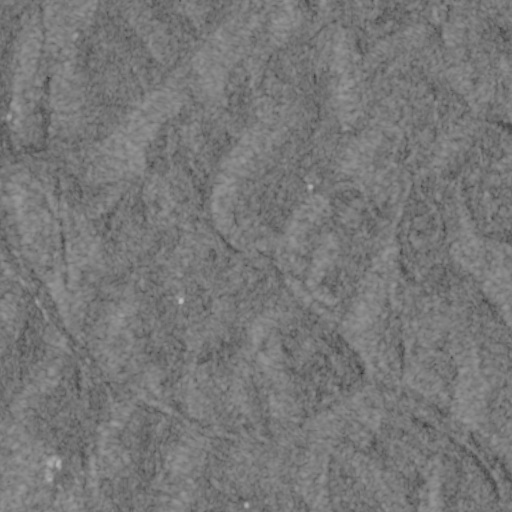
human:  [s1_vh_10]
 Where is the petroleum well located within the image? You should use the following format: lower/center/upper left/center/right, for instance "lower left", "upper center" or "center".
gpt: The petroleum well is located in the lower left of the image.
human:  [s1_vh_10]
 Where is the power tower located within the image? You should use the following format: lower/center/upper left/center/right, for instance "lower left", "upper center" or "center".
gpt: The power tower is located in the left of the image.
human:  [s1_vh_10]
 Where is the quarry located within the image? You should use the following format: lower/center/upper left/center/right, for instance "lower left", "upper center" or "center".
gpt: The quarry is located in the left of the image.
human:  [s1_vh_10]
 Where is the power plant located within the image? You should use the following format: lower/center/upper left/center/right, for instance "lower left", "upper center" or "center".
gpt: There is no power plant in the image.

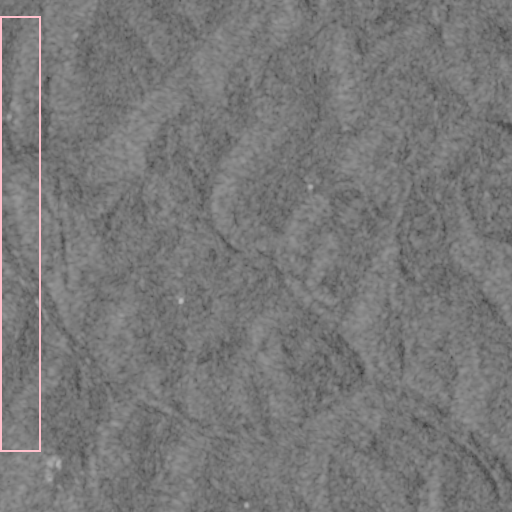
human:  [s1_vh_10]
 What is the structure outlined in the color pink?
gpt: The structure outlined in pink is a quarry.
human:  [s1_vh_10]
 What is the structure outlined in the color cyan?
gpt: There is no cyan outline.